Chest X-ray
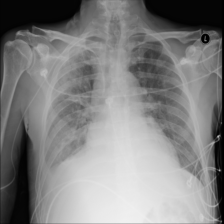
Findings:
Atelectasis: negative
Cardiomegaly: negative
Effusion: positive
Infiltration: negative
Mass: negative
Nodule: negative
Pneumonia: positive
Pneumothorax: negative
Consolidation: negative
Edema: negative
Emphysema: negative
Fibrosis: negative
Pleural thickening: negative
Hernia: negative